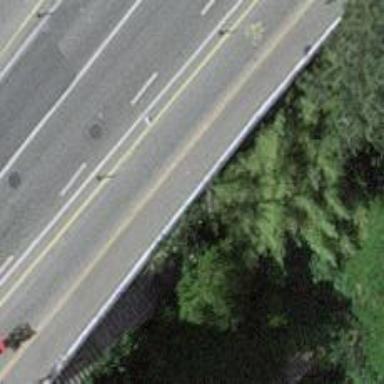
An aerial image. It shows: Stone steps on the road.